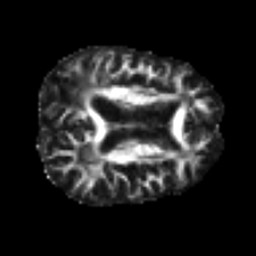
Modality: FA
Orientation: axial
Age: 74
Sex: male
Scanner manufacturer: siemens
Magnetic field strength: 3 T
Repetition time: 4.987 s
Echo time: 0.0792 s